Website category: auto
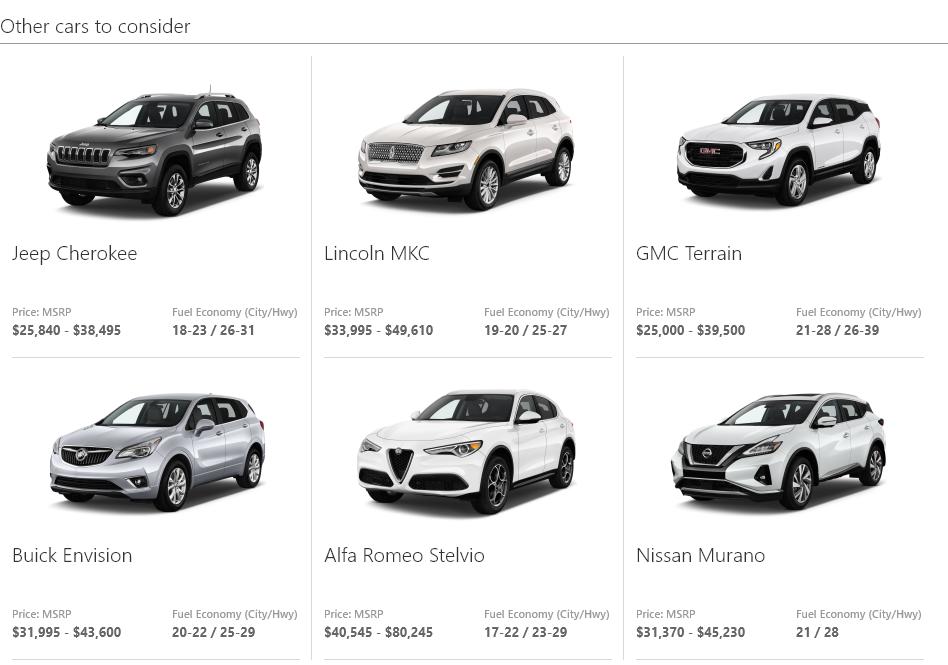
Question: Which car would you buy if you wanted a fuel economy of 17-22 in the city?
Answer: Alfa Romeo Stelvio

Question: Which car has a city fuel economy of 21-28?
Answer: GMC Terrain

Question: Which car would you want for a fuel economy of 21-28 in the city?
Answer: GMC Terrain

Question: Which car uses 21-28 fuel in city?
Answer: GMC Terrain

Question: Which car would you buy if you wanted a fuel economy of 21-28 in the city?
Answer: GMC Terrain

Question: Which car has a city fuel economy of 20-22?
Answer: Buick Envision

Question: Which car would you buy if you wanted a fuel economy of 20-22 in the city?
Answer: Buick Envision

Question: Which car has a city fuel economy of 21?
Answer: Nissan Murano

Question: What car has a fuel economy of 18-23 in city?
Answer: Jeep Cherokee

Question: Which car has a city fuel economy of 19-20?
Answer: Lincoln MKC

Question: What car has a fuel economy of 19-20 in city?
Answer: Lincoln MKC

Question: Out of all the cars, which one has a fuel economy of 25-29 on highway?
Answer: Buick Envision

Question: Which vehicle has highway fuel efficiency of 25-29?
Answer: Buick Envision

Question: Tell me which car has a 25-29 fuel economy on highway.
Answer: Buick Envision

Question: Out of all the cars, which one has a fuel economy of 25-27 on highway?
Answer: Lincoln MKC

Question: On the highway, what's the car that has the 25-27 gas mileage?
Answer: Lincoln MKC

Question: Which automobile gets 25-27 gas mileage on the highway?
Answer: Lincoln MKC

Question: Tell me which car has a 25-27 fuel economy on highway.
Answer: Lincoln MKC

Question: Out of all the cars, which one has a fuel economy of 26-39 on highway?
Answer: GMC Terrain

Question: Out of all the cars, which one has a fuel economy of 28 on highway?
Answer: Nissan Murano

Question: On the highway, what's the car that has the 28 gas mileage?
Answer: Nissan Murano

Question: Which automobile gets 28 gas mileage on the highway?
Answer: Nissan Murano

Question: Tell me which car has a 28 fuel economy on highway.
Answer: Nissan Murano

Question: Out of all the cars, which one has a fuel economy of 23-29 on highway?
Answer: Alfa Romeo Stelvio

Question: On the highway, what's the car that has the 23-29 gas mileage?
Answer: Alfa Romeo Stelvio

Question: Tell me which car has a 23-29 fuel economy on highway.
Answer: Alfa Romeo Stelvio

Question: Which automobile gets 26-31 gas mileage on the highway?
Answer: Jeep Cherokee